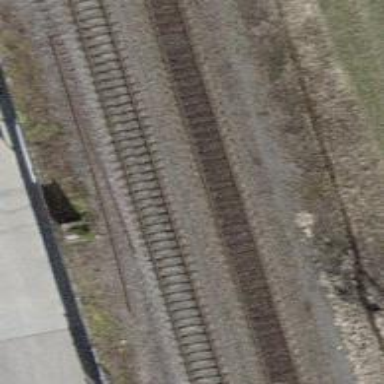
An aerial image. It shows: Railway switch.